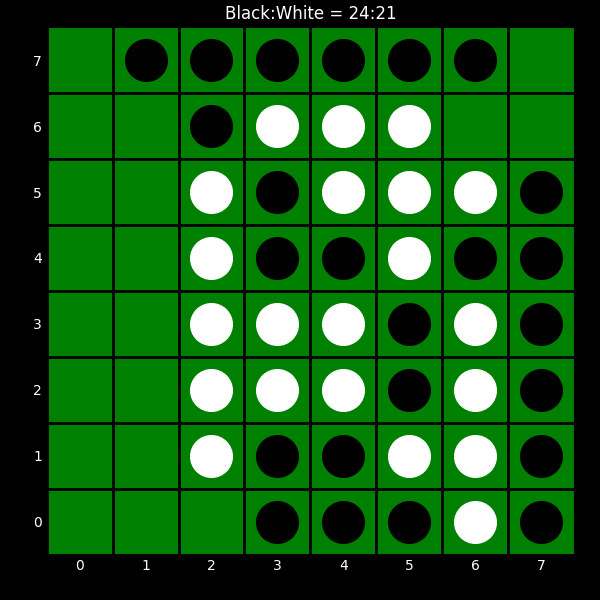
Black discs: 24
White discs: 21